Field crop: maize
Growth stage: 2
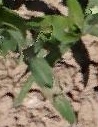
Species: maize